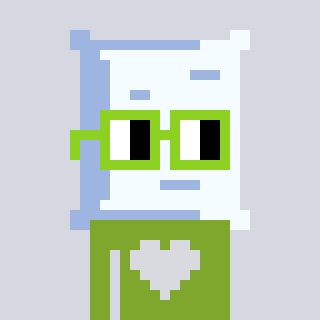
a pixel art character with square light green glasses, a pillow-shaped head and a slimegreen-colored body on a cool background